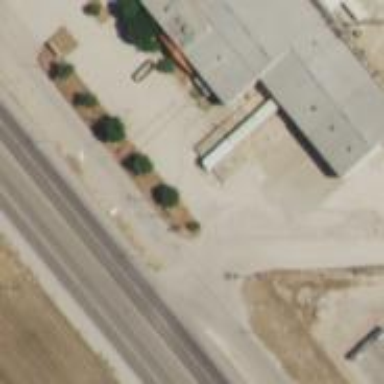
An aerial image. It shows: Unclassified road with frontage road.